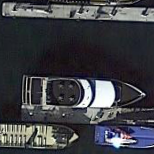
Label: civil